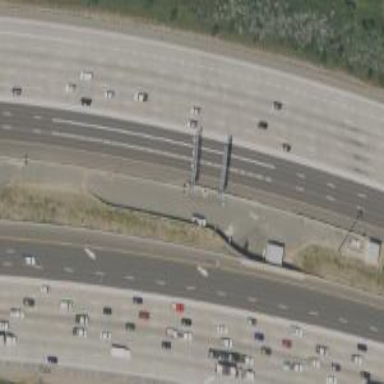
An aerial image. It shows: Toll gantry on the road.